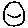
Label: smiley face